Aerial crown-view tile of a tropical tree (Barro Colorado Island, Panama), acquired 20250512:
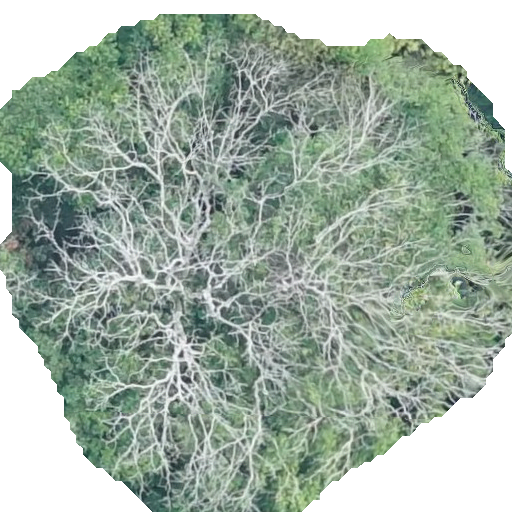
Species: Dipteryx oleifera
GBIF accepted scientific name: Dipteryx oleifera
Crown area: 302.588 m²